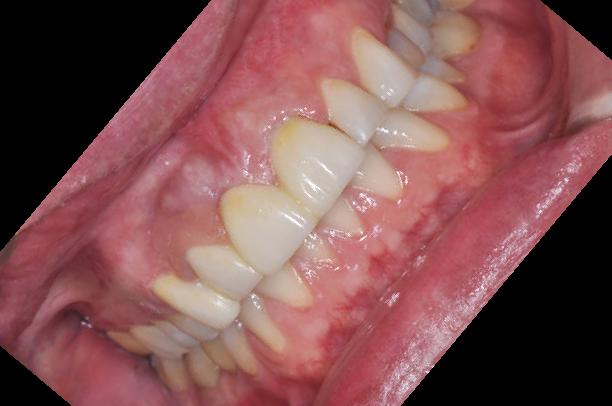
Condition: Gingivitis